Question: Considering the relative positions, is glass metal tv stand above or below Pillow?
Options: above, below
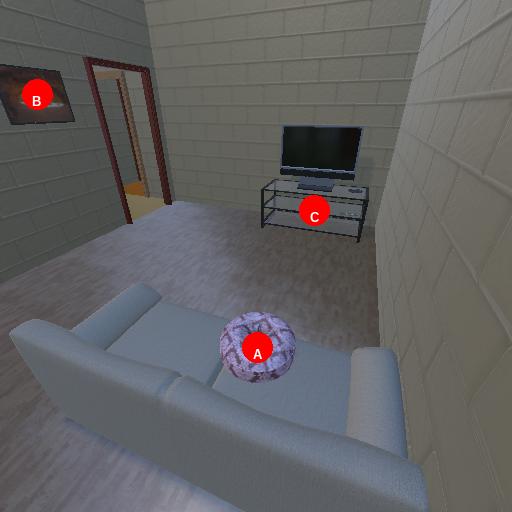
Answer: above